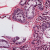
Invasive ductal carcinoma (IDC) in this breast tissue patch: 0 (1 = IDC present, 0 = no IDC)